Question: ## Problem
I'm not a very experienced SAS user, but unfortunately the lab where I can access data is restricted to SAS. Also, I don't currently have access to the data since it is only available in the lab, so I've created simulated data for testing.
I need to create a macro that gets the values and dimensions from a 'PROC MEANS' table and performs some tests that check whether or not the top two values from the data make up 90% of the results.
As an example, assume I have panel data that lists firms revenue, costs, and profits. I've created a table that lists n, sum, mean, median, and std. Now I need to check whether or not the top two firms make up 90% of the results and if so, flag if it's profit, revenue, or costs that makes up 90%.
I'm not sure how to get started
Here are the steps :
1. Read the data
2. Read the PROC MEAN table created, get dimensions, and variables.
3. Get top two firms in each variable and perform check
4. Create new table that lists variable, value from read table, largest and second largest, and flag.
5. Then print table
## Simulated data :
<URL>
PROC MEANS Table
'''
proc import datafile="/folders/myfolders/dataset.csv"
out=dt
dbms=csv
replace;
getnames=yes;
run;
TITLE "Macro Project Sample";
PROC MEANS n sum mean median std;
VAR V1 V2 V3;
RUN;
'''

## Desired Results :
'''
Value Largest Sec. Largest Flag
V1 463138.09 9888.09 9847.13
V2 148.92 1.99 1.99
V3 <PHONE> <PHONE> <PHONE> Y
'''
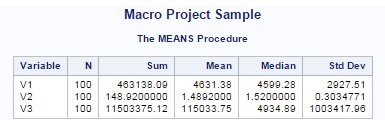
Answer: At the moment I can't open your simulated dataset but I can give you some advices, hope they will help.
You can add the n extreme values of given variables using the 'output out=' statement with the option IDGROUP.
Here an example using charity dataset ( run this to create it <URL>
'''
proc means data=Charity;
var MoneyRaised HoursVolunteered;
output out=try sum=
IDGROUP ( MAX (Moneyraised HoursVolunteered) OUT[2] (moneyraised hoursvolunteered)=max1 max2);
run;
data var1 (keep=name1 _freq_ moneyraised max1_1 max1_2 rename=(moneyraised=value max1_1=largest max1_2=seclargest name1=name))
var2 (keep=name2 _freq_ HoursVolunteered max2_1 max2_2 rename=(HoursVolunteered=value max2_1=largest max2_2=seclargest name2=name));
length name1 name2 $4;
set try ;
name1='VAR1';
name2='VAR2';
run;
data finalmerge;
length flag $1;
set var1 var2;
if largest+seclargest > value*0.9 then flag='Y';
run;
'''
in the proc means I choose to variables moneyraised and hoursvolunteered, you will choose your var1 var2 var3 and make your changes in all the program.
The IDgroup will output the max value for both variables, as you see in the parentheses, but with out[2], obviously largest and second largest.
You must rename them, I choose to rename max1 and max 2, then sas will add an _1 and _2 to the first and the second max values automatically.
All the output will be on the same line, so I do a datastep referencing 2 datasets in output (data var1 var2) keeping the variables needed and renaming them for the next merge, I also choose a naming system as you see.
Finally I'll merge the 2 datasets created and add the flag.